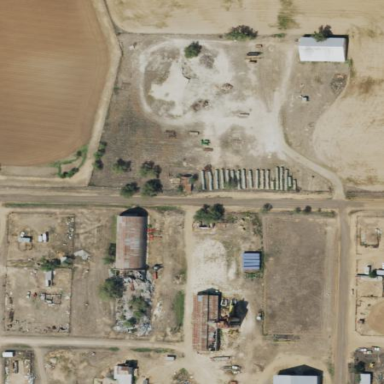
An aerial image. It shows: Farmyard area.